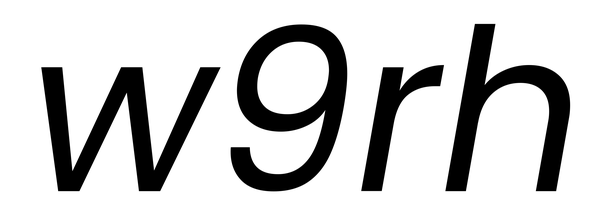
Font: Poppins-Italic